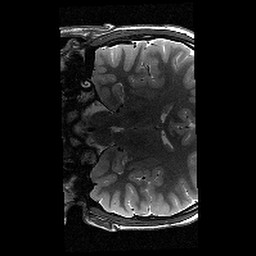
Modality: T2w
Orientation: coronal
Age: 13
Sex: male
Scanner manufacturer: siemens
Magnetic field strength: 3 T
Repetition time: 9.23 s
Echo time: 0.067 s